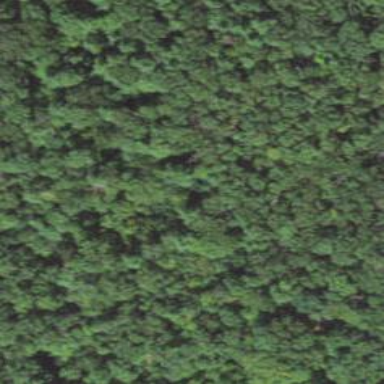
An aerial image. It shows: Mixed leaf woodland.